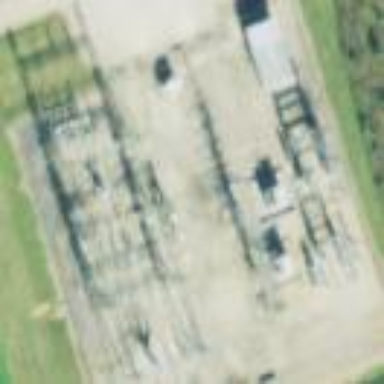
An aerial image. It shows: Power substation.